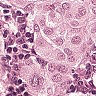
Metastatic tissue present: yes